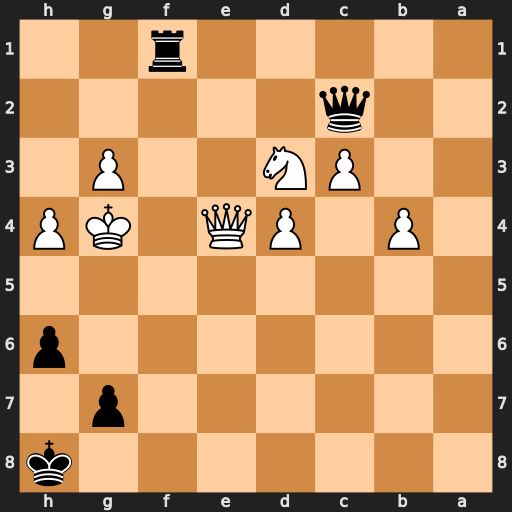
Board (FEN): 7k/6p1/7p/8/1P1PQ1KP/2PN2P1/2q5/5r2
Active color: b
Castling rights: -
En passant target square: -
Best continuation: Qd1+ Kh3 Rh1+ Qxh1 Qxh1+